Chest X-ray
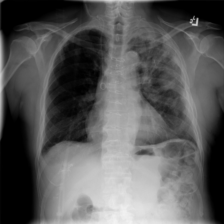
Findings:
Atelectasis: negative
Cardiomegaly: negative
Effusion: negative
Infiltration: negative
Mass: negative
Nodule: negative
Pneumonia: negative
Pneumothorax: negative
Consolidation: negative
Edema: negative
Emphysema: negative
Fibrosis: negative
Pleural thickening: negative
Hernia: negative